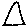
Label: triangle